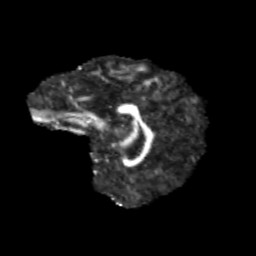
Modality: FA
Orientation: sagittal
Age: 12
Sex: male
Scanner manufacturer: siemens
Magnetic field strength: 3 T
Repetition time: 3.8 s
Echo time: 0.07 s